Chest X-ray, PA view. Patient: 32 years old, sex F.
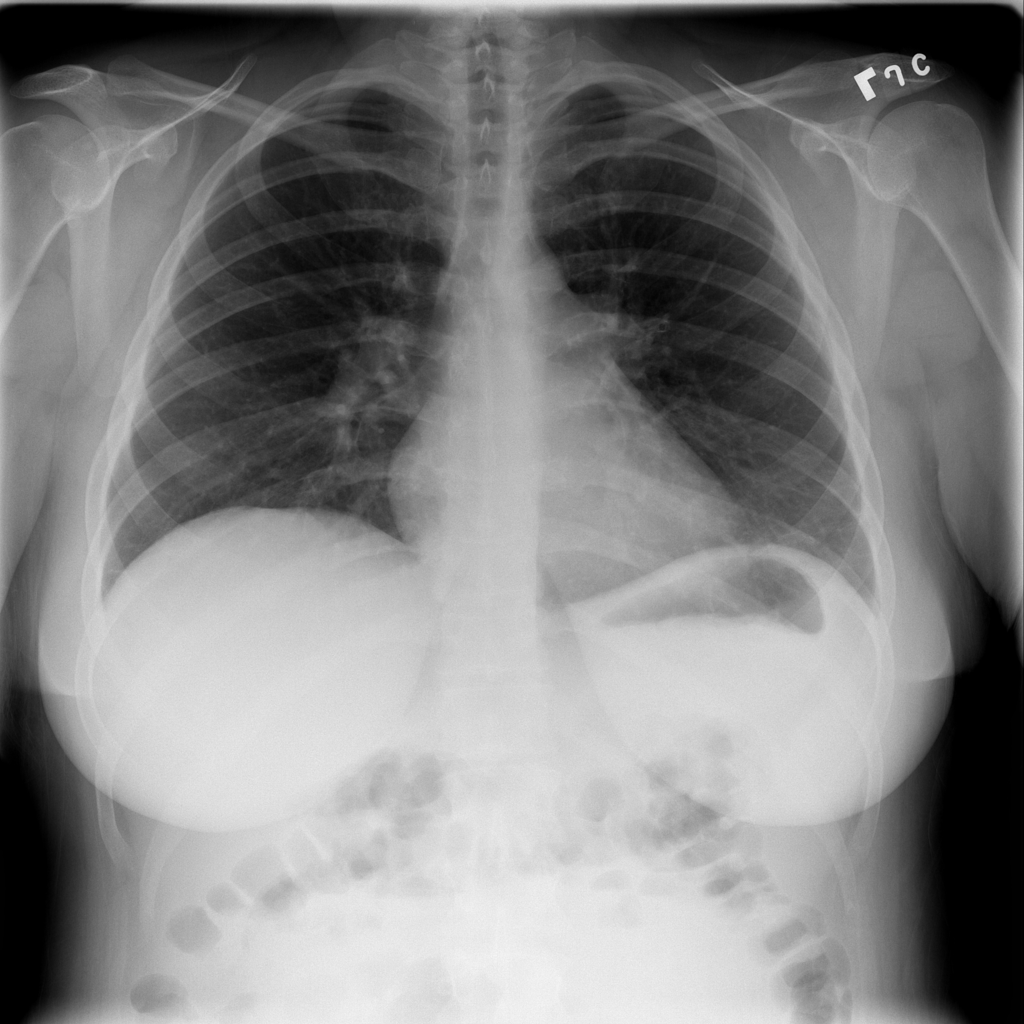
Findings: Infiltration